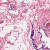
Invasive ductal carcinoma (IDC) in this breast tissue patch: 0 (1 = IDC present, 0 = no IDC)